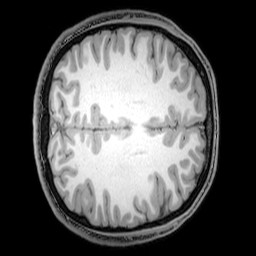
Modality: T1w
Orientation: axial
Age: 21
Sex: male
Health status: healthy
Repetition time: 0.081 s
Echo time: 0.037 s